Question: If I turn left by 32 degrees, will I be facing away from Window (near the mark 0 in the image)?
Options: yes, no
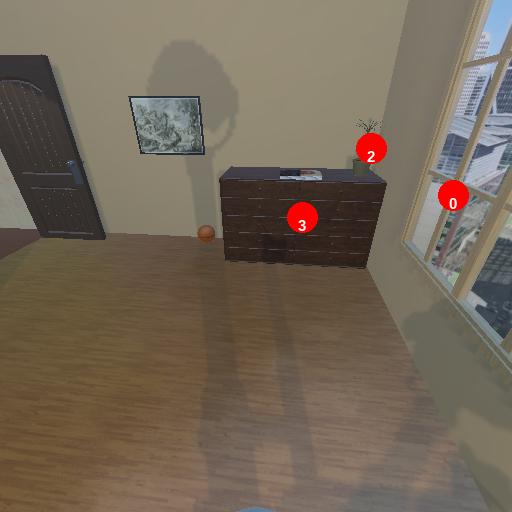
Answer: yes